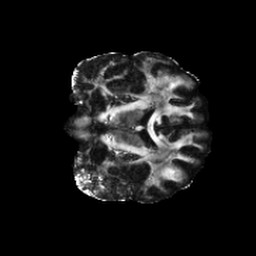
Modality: FA
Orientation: coronal
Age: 30
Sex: female
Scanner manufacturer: siemens
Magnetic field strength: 6.98 T
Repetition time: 7.776 s
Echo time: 0.076 s